Current action and preconditions to check: path_clear

Your task: For each precondition in the list above, predict whether it will hold at this action.

Consider the current scene as observed from the mobile robot's camera, and analyze the predicted future states of all dynamic agents (e.g., people, animals, vehicles, or any moving entities) within the NEXT SECOND.

IMPORTANT: Only answer "very likely" if you are absolutely certain—based on strong, clear evidence—that a dynamic agent will violate the precondition in the predicted future state. Do NOT answer "very likely" for unlikely, ambiguous, or low-probability risks.

Ask yourself for each precondition: Is there a high probability, with clear and convincing evidence, that the predicted future states of any dynamic agent will interfere with the predicted future state of the currently executing action within the NEXT SECOND, causing that precondition to fail?

Assess the risk level based on these predictions. Use "likely" or "very likely" if motions create a clear risk of interference.

Use "neutral" or "improbable" if agents are nearby but their predicted paths are clearly diverging or non-conflicting.

Failure Risk Categories: "very improbable", "improbable", "neutral", "likely", "very likely"

Answer Format: Output ONLY the probability_of_failure value from these categories: "very improbable", "improbable", "neutral", "likely", "very likely"

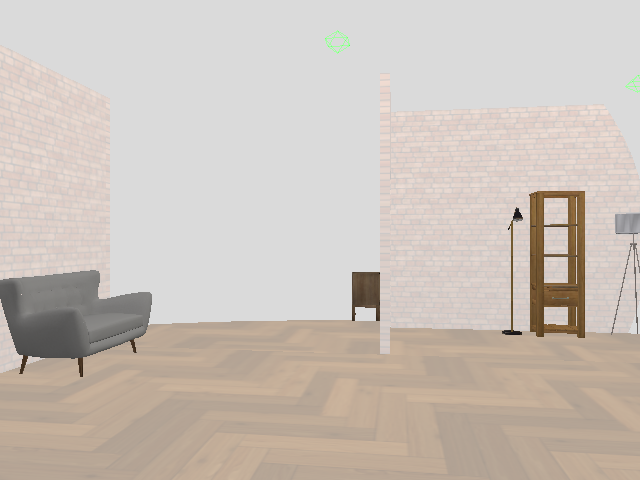

Answer: very improbable